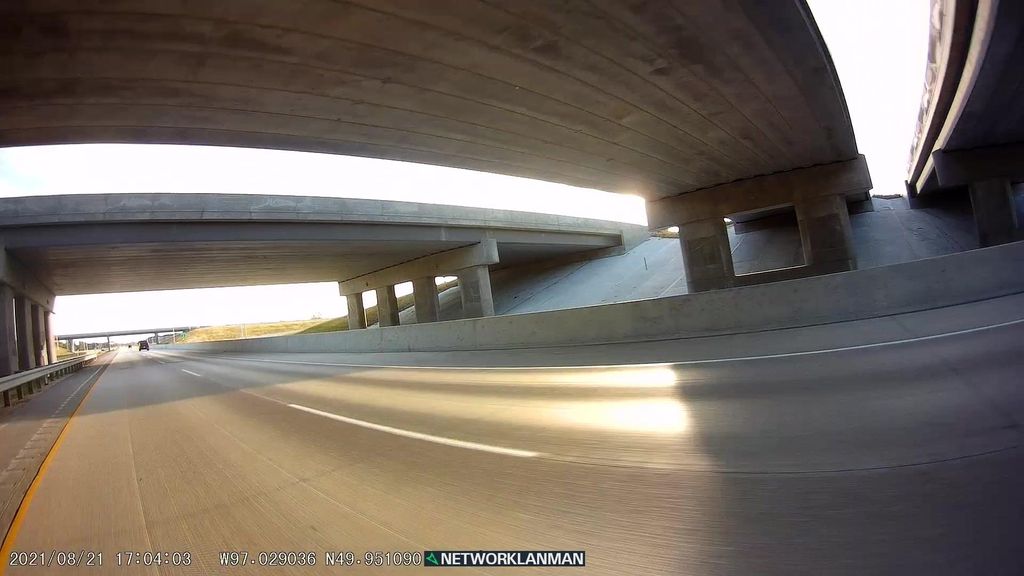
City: winnipeg